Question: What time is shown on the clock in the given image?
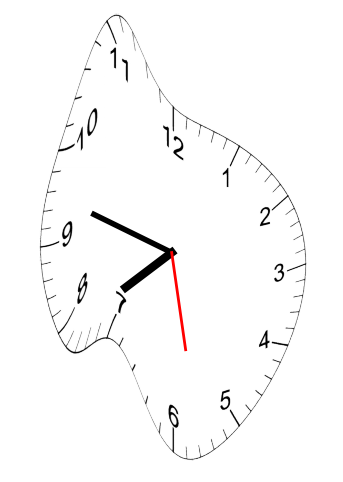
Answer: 07:47:28